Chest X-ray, PA view. Patient: 33 years old, sex F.
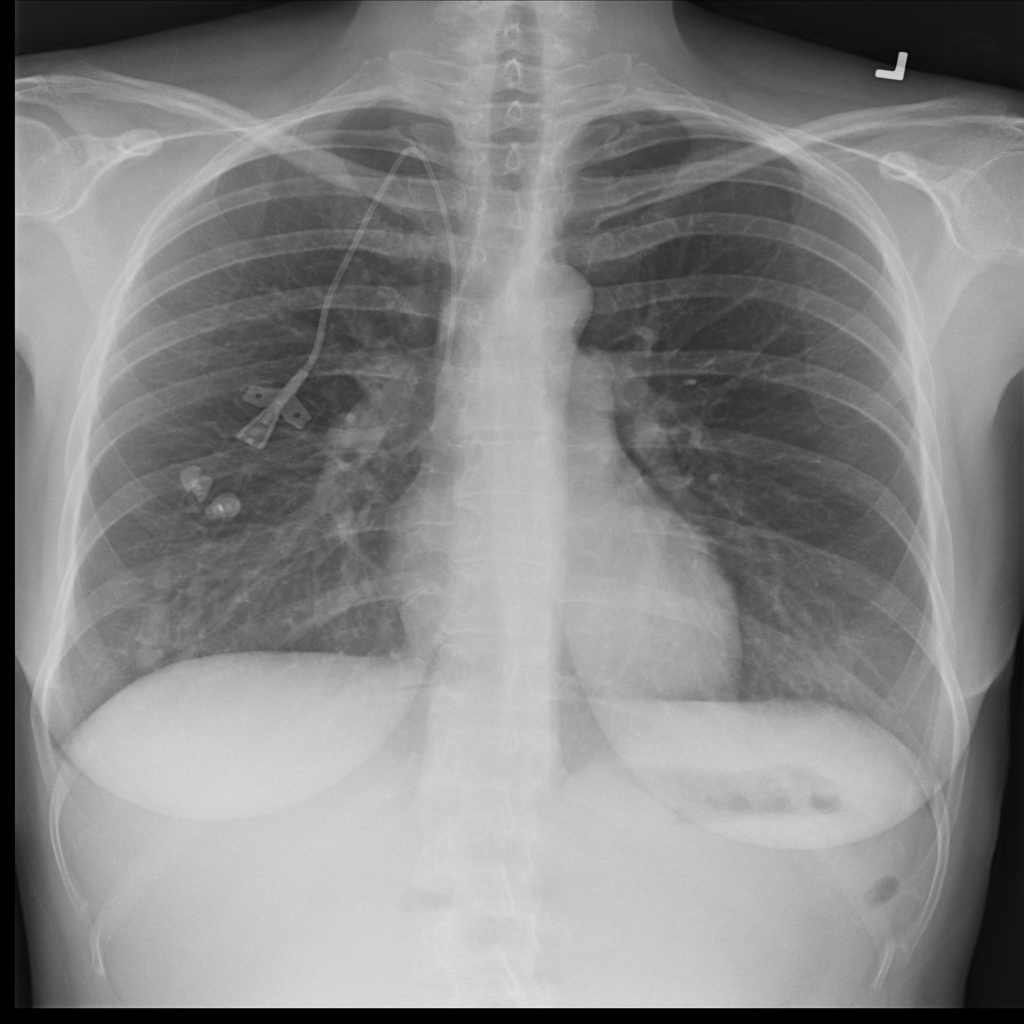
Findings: No Finding